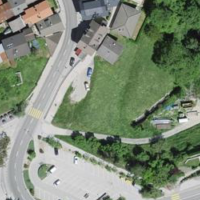
EUNIS habitat code: 54
Species observed at this site:
Passer domesticus